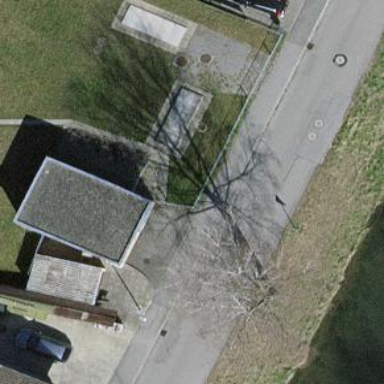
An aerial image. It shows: Service building for pumping station.